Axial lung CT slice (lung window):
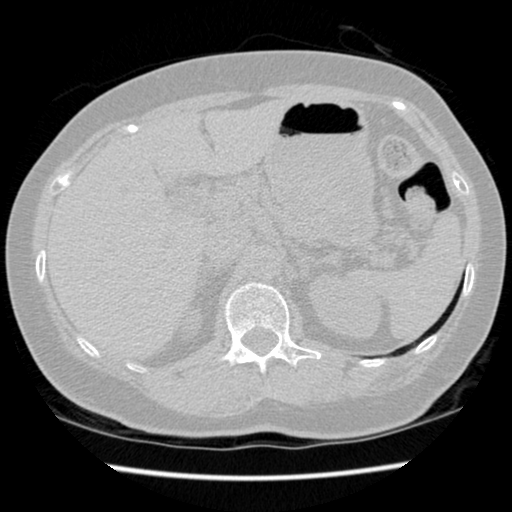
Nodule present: no